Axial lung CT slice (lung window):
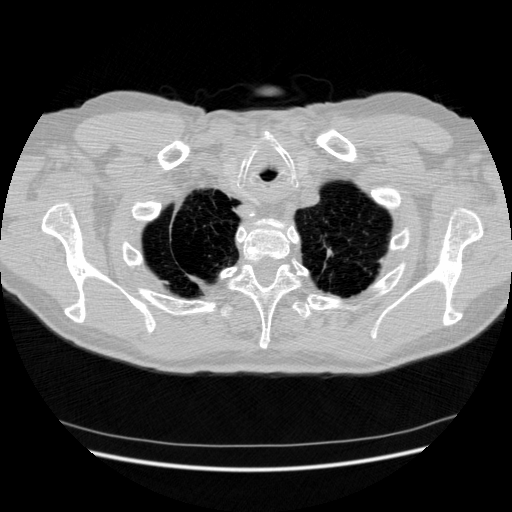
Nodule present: no